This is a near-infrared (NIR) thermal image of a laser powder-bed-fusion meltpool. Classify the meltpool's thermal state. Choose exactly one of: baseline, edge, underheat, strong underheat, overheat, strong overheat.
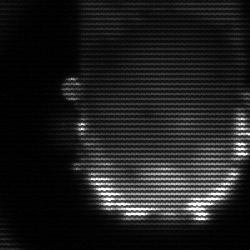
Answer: baseline